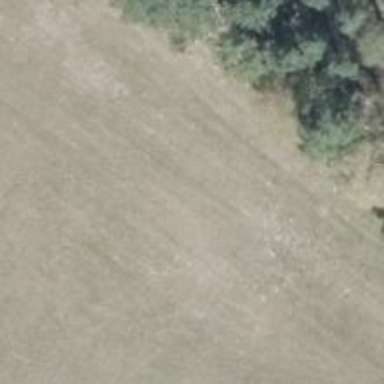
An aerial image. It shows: Hunting stand.